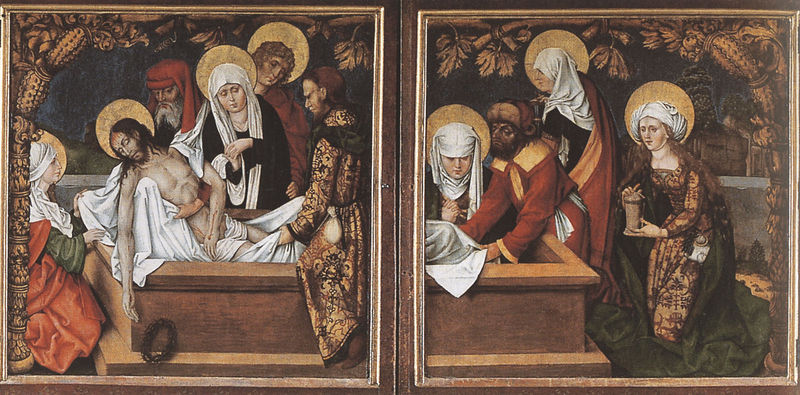
Titel: Schwabach bei Nürnberg, Stadtkirche St. Johannes der Täufer und St. Martin. Hochaltar
Standort: Schwabach, Stadtpfarrkirche St. Johannes der Täufer und St. Martin (EU - D - Mittelfranken)
Schlagwörter: baum, blätter, gemälde, laub, nackt, weiß, frauen, grün, holz, kleid, kleider, männer, säule, rot, schleier, tuch, haube, malerei, ornament, bart, falten, johannes, leiche, leinen, rahmen, tod, tot, toter, trauer, öl, gold, lange haare, tücher, krone, zwei, ölgemälde, crown, men, people, red, religious, white, women, tafel, black, painting, woman, ornamente, sheet, brown, faltenwurf, eva, gefäß, blut, greis, dose, vergoldet, kreuz, beten, gebet, salbung, kranz, altar, heiligenschein, begräbnis, sarg, nimbus, christus, grab, jesus, leichentuch, leichnam, wunden, leiden, angels, man, tree, wut, death, important, heilige, diptichon, heilig, maria, magdalena, frame, heiland, salbgefäß, mother, beard, saint, szenen, dornenkrone, grablegung, cross, dead, christi, dornenkranz, salben, human, doppel, leaves, family, sarkophag, retabel, religion, grabtuch, cloth, god, geteilt, christ, mourning, zweigeteilt, bildfelder, humans, christian, mary, christianity, kneeling, son, body, help, grave, halo, holy, sacrifice, thorns, tomb, corpse, kneel, sickly, jesus christ, burial, coffin, n, halos, panel, apostles, pupil, thrones, student, greed, devotion, healing, shroud, wise, körpoer, #tot, apostol, healer, magdala, legung, bloody, aid, thornes, tafeön, hailo, kreuztod, regligious, hospice